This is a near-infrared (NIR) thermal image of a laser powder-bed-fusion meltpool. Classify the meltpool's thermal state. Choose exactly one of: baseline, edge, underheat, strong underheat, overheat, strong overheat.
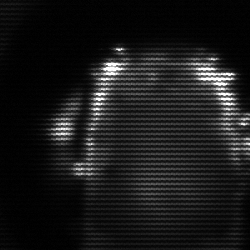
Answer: baseline